Interaction volume radius: 5 \u00c5
Interaction volume height: 10 \u00c5
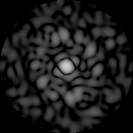
Disorder parameter: 0.8009